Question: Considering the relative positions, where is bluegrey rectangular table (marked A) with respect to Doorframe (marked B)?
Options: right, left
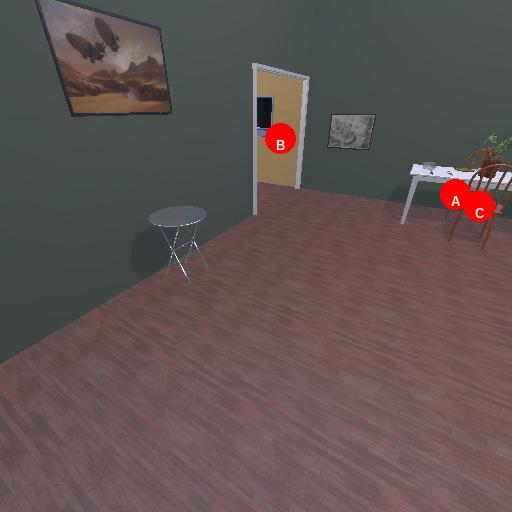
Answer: right